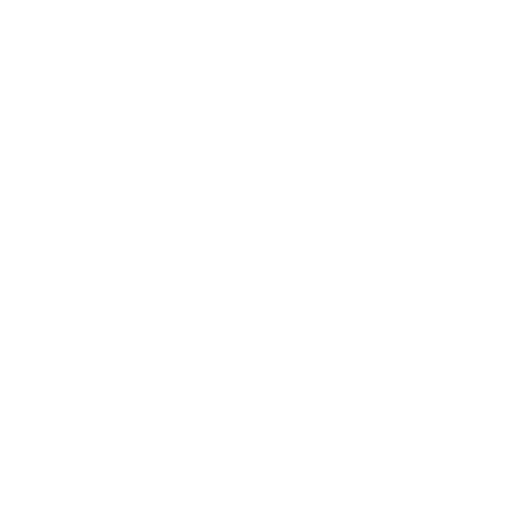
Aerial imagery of island in Alaska named Hermanos Islands containing only unknown